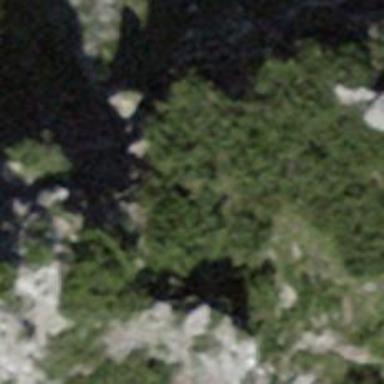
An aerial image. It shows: Cliff in nature.